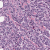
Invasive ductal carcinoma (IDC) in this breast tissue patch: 1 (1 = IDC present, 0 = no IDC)